Question: Please see this image...

I've a menu strip with bank item and it has dynamically created sub menus each submenu has Payment & Deposit and each payment and cash has Cheque & Cash.
If I click cash in SBI->Deposit->Cash it should say where is it come from because I've the same form for all of the Banks please tell ne how can I find it
dynamically created menus
'''
ToolStripMenuItem bankname = new ToolStripMenuItem(dr["bankabbr"].ToString());
if (Convert.ToInt32(dr["isdeposit"]) == 1)
{
ToolStripMenuItem deposit = new ToolStripMenuItem("Deposit");
if (Convert.ToInt32(dr["hascashindeposit"]) == 1)
{
ToolStripMenuItem dcash = new ToolStripMenuItem("Cash");
dcash.Click += new EventHandler(dcash_Click);
deposit.DropDownItems.Add(dcash);
dcash.Name = "dcash";
}
if (Convert.ToInt32(dr["haschequeindeposit"]) == 1)
{
ToolStripMenuItem dcheque = new ToolStripMenuItem("Cheque");
dcheque.Click += new EventHandler(dcheque_Click);
deposit.DropDownItems.Add(dcheque);
}
bankname.DropDownItems.Add(deposit);
}
'''
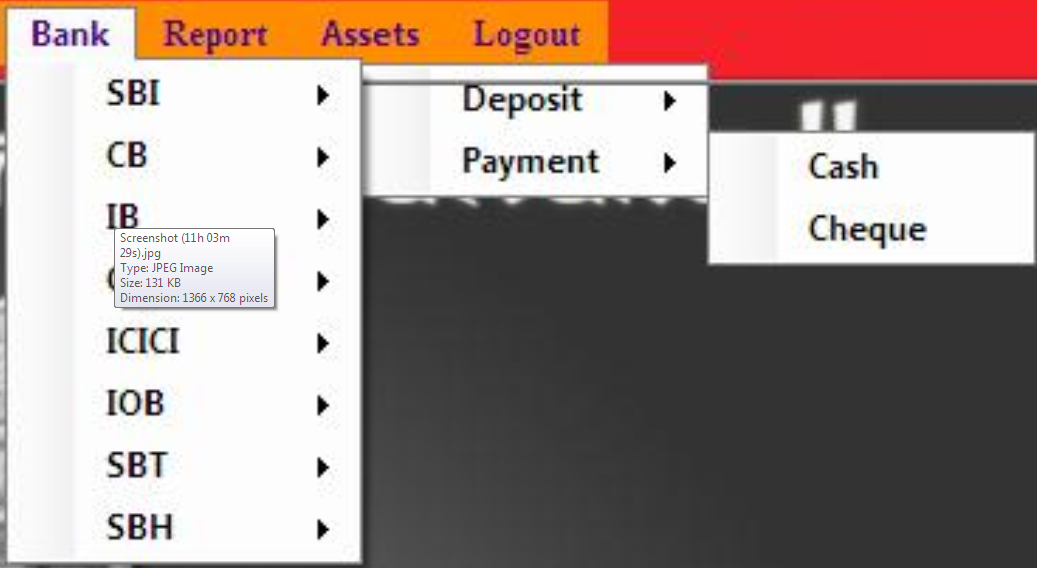
Answer: 'ToolStripMenuItem' has a property called 'OwnerItem'. You can climb up to a known root item or till you get to the strip and collect your item names in the way.
Im assuming your root is a 'ToolStrip'.
'''
private void dcash(object sender, EventArgs e)
{
ToolStripMenuItem tsmi = (ToolStripMenuItem)sender;
List<string> path = new List<string>();
path.Add(tsmi.Name);
while (tsmi.OwnerItem.GetType() != typeof(ToolStrip))
{
tsmi = (ToolStripMenuItem)tsmi.OwnerItem;
path.Add(tsmi.Name);
}
}
'''
Using your example will result in
'Path[0] = "Cash"'
'Path[1] = "Desposit"'
'Path[2] = "SBI"'